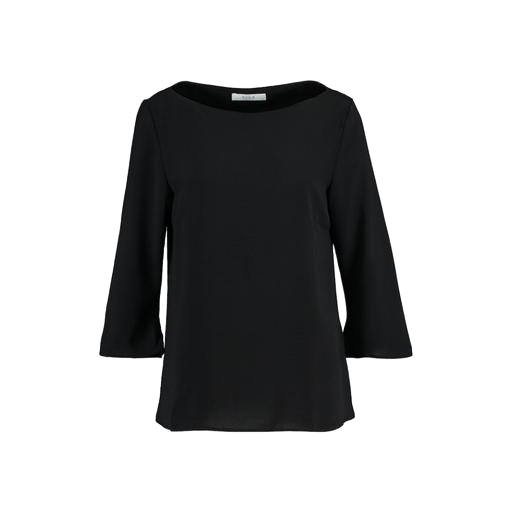
black three-quarter-sleeve top only macy, black bateau neck top, black boatneck top, white background